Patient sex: M
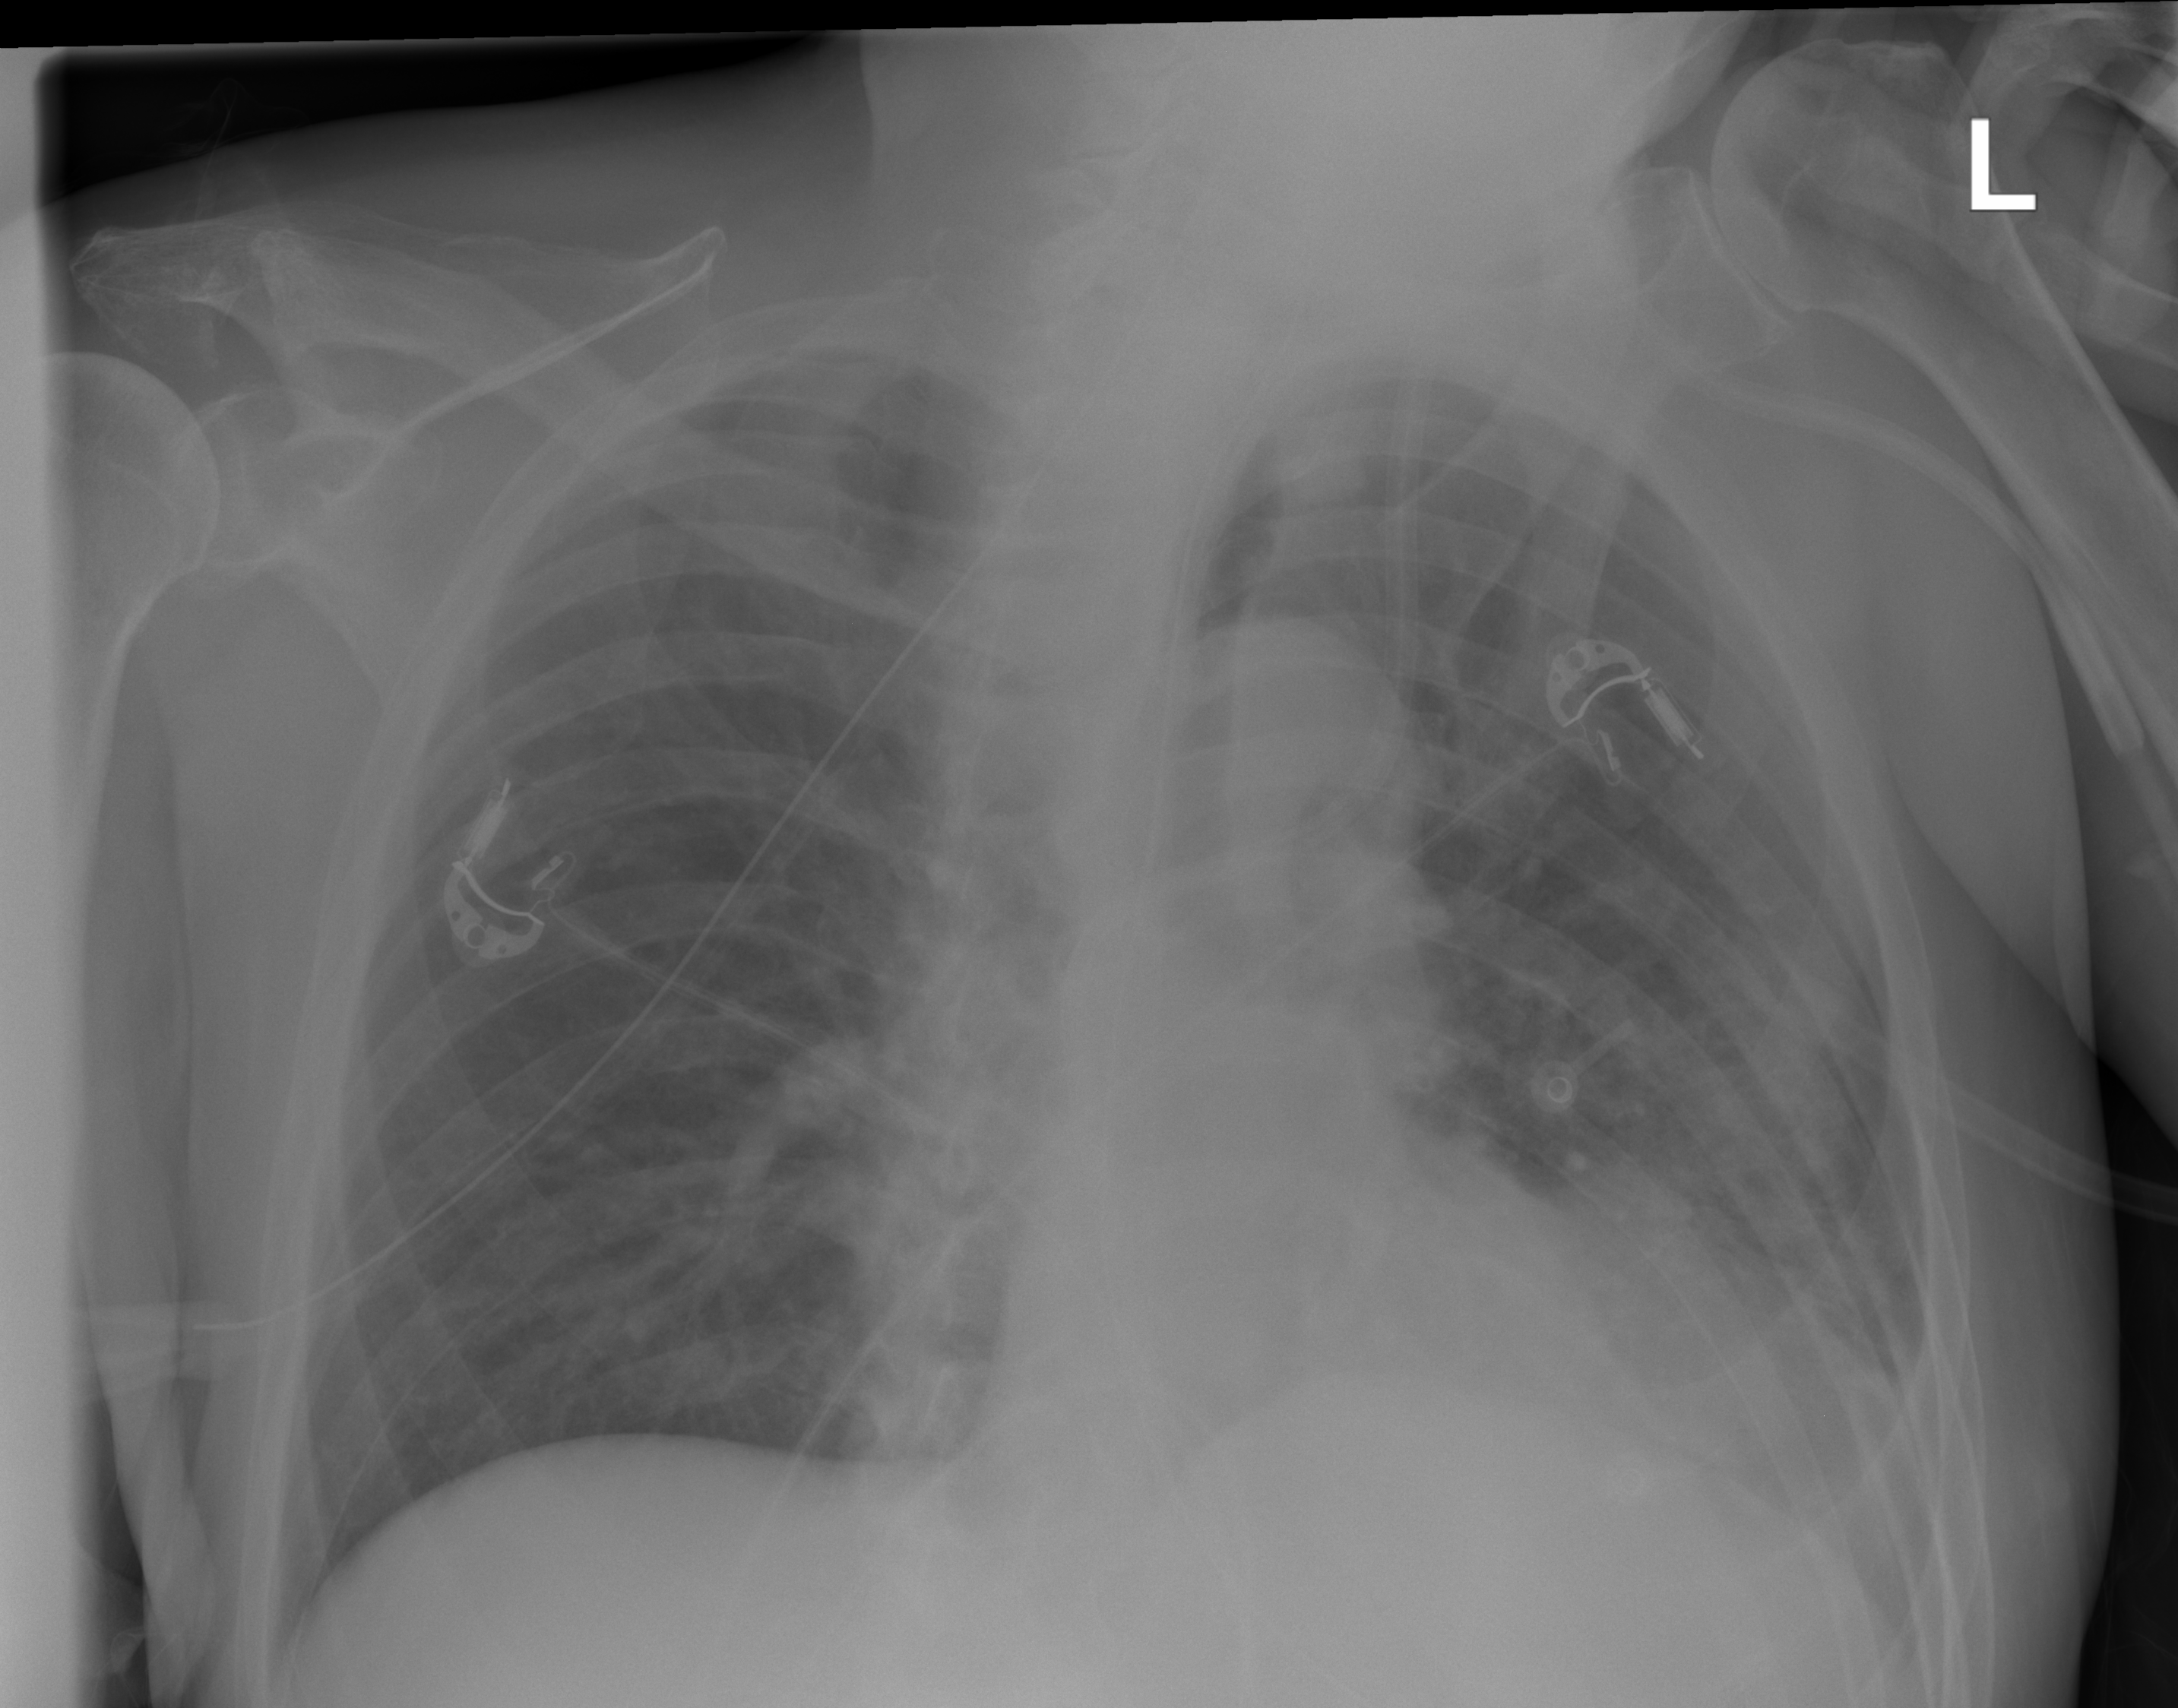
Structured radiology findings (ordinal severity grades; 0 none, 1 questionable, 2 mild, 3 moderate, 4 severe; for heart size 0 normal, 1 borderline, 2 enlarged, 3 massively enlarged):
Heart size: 0
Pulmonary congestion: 1
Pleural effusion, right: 0
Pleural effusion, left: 0
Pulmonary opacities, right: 0
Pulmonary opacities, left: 3
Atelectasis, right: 0
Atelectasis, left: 0